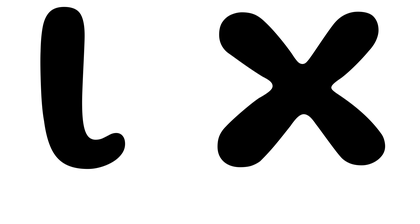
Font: Gluten_SemiBold